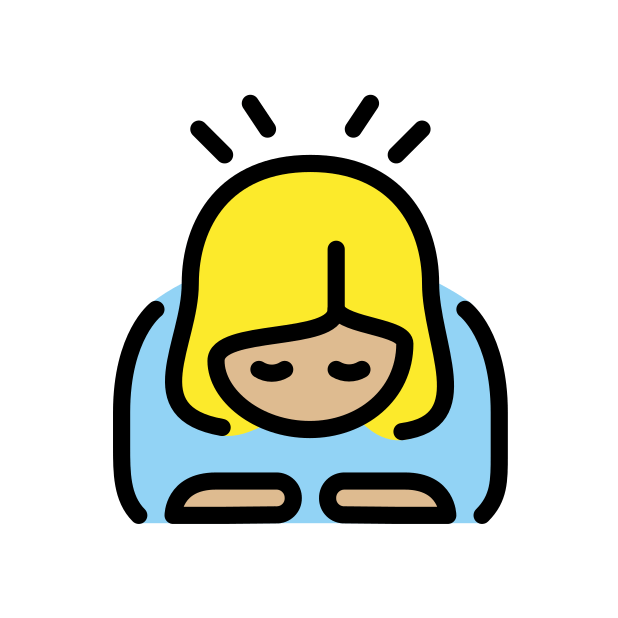
woman bowing: medium-light skin tone